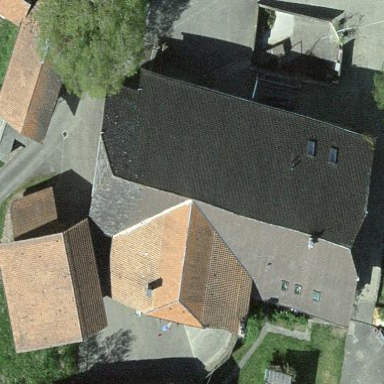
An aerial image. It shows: Farm building.